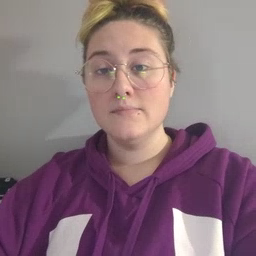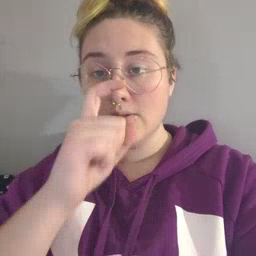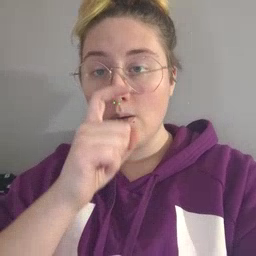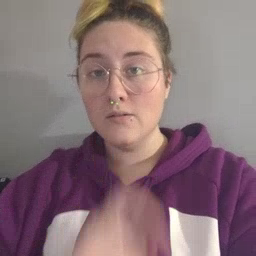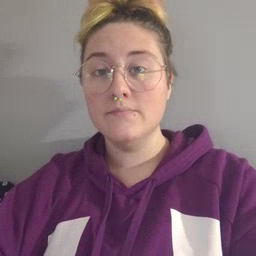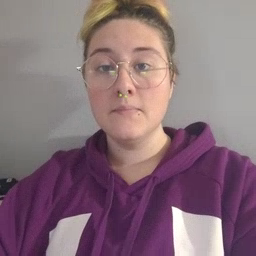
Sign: doll